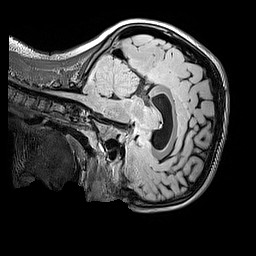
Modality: FLAIR
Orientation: sagittal
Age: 9
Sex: male
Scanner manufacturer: siemens
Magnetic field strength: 3 T
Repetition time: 5 s
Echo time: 0.388 s